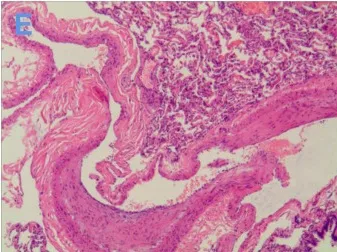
Imaging and pathological data of the patient. (E) Pathological examination showing dilated blood vessels, different thicknesses of the blood vessel wall, partial anastomosis of the dynamic venous blood vessel wall, thickening of the intima of some blood vessels, and congestion and bleeding in the lung, conforming to the standard of PAVF with hemorrhage and secondary pulmonary hypertension. Scale: x40.
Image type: pathology (h&e)